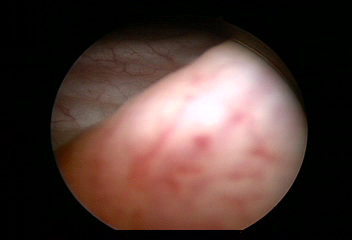
Modality: WLC
Class: Normal mucosa
Bladder cancer association: No